Frequency: 90000
Velocity: 0,279
Power: 6,2
Pulse duration: 0,0000001
Pass count: 1
Magnification: 10
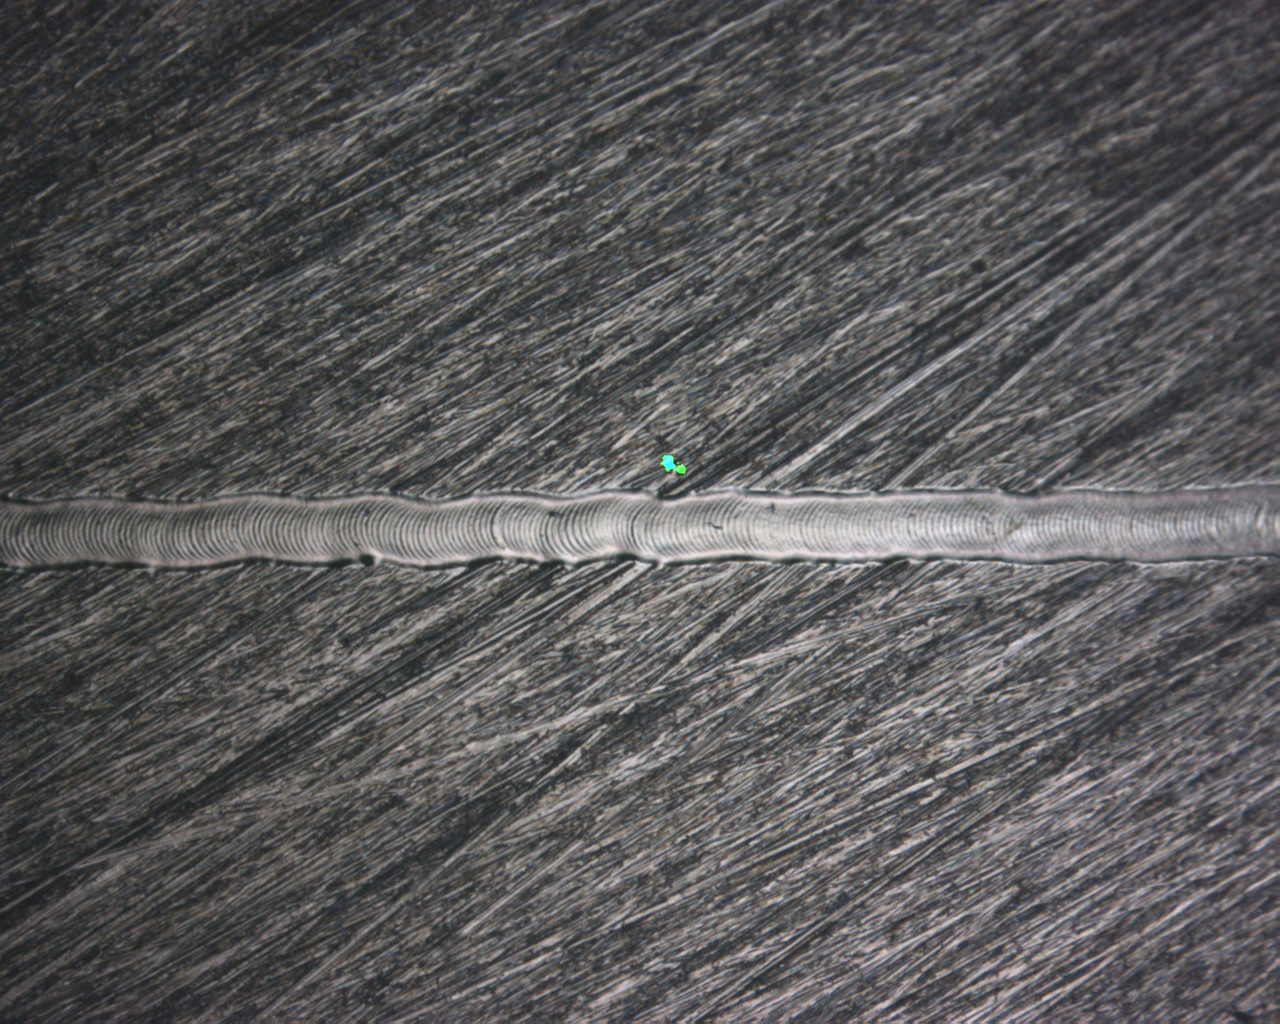
Measured width: 92.9837
Other width: 5.993